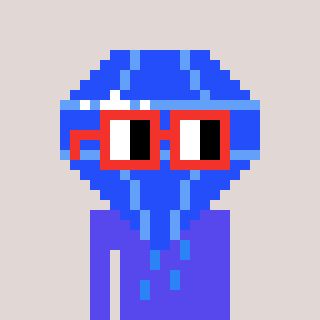
a pixel art character with square red glasses, a blue diamond-shaped head and a computerblue-colored body on a warm background